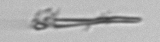
Label: fiber_TAG_external_detritus